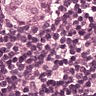
Metastatic tissue present: yes